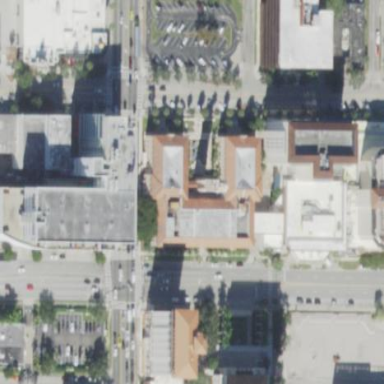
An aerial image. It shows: Public building.